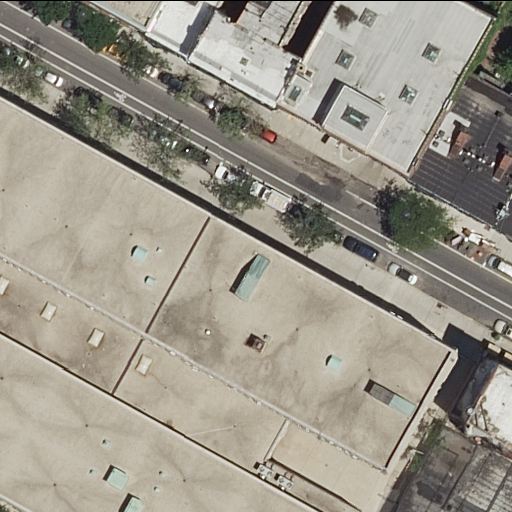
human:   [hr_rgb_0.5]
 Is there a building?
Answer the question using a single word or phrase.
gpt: yes

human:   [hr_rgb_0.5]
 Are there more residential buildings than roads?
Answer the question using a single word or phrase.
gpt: yes

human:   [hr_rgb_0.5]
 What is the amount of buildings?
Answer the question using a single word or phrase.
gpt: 11

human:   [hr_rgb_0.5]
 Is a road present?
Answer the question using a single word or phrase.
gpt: yes

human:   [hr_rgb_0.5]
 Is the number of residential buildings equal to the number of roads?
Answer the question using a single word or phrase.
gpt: no

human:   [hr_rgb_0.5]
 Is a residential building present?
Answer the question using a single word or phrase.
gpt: yes

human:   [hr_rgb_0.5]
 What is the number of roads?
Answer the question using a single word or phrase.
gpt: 1

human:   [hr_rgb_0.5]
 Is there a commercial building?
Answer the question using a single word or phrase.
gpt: no

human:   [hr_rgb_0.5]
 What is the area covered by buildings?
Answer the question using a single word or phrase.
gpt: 3829m2

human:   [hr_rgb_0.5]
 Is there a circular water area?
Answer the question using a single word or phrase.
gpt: no

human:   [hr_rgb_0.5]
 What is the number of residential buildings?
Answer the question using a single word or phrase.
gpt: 10

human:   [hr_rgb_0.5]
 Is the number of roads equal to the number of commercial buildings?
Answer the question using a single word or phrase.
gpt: no

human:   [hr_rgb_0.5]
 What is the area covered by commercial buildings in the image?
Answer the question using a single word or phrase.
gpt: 0m2

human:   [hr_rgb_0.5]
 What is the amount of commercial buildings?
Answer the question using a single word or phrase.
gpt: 0

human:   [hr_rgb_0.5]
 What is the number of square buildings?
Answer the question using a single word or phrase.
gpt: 0

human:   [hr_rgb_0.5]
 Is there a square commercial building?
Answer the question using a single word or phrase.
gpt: no

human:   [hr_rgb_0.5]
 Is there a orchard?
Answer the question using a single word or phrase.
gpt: no

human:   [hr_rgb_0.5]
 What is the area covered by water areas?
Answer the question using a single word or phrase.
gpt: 0m2

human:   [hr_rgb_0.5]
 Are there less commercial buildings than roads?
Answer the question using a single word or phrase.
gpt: yes

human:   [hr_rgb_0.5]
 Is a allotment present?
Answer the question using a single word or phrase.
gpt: no

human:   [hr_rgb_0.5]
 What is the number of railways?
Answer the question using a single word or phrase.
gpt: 0

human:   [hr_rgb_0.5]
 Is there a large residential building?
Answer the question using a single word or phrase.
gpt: yes

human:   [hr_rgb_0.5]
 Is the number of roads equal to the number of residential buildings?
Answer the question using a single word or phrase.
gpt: no

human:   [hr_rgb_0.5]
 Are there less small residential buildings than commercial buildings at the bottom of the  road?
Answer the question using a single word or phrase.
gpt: no

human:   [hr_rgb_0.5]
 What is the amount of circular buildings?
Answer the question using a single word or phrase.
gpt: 0

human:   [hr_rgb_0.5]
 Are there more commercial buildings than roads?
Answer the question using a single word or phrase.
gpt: no

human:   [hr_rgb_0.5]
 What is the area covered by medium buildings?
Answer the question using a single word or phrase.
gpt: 1218m2

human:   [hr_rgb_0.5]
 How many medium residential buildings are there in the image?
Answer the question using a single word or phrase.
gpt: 6

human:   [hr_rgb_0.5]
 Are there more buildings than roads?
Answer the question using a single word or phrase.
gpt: yes

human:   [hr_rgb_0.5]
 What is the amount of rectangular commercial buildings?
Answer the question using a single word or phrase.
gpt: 0

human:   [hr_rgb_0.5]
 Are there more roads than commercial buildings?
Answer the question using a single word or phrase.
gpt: yes

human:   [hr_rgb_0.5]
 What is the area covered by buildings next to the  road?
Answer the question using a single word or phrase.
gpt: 3829m2

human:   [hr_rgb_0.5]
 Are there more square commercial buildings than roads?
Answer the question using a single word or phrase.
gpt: no

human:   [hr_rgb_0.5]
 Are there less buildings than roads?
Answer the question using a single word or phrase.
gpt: no

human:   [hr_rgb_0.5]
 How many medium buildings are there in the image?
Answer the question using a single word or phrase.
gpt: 6

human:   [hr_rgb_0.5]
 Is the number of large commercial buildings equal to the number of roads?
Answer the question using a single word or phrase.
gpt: no

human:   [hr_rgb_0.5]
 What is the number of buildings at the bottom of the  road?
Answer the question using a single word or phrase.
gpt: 3

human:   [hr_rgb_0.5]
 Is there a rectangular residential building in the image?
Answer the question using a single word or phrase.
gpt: yes

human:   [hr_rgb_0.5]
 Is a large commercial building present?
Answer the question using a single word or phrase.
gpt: no

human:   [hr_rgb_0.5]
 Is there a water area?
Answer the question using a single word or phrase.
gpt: no

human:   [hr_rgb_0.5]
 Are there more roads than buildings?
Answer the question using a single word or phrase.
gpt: no

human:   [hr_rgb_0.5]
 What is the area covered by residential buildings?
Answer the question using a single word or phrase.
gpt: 2251m2

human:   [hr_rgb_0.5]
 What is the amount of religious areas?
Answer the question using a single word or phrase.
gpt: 0

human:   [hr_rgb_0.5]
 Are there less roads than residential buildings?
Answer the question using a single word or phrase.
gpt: yes

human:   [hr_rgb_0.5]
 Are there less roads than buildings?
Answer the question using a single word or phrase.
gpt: yes

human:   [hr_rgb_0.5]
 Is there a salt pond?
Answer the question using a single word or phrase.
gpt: no

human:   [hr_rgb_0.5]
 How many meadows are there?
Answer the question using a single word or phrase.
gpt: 0

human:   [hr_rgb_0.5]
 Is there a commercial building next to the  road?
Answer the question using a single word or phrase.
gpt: no

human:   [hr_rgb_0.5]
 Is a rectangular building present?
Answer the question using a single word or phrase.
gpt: yes

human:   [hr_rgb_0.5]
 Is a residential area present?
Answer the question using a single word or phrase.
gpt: no

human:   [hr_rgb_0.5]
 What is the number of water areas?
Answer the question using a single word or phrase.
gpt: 0

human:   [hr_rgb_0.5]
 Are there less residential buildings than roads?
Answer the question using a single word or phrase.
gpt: no

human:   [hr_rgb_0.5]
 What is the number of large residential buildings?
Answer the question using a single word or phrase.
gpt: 1

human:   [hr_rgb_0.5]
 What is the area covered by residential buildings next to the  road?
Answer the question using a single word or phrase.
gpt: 2251m2

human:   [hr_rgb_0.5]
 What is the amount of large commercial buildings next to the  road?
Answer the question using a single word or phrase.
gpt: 0

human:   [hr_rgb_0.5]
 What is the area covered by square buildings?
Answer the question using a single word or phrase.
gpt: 0m2

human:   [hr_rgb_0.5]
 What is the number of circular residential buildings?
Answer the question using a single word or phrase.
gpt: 0

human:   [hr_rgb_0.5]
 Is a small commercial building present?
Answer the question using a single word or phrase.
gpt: no

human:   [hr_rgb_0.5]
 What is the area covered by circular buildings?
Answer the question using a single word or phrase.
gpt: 0m2

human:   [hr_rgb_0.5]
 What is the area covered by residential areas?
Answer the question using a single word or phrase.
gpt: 0m2

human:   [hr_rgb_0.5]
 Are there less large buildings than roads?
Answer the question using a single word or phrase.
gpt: no

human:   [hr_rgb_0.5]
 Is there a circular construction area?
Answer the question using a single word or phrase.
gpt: no

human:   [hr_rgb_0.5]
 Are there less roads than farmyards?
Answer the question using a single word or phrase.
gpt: no

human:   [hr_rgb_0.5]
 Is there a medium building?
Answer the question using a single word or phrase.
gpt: yes